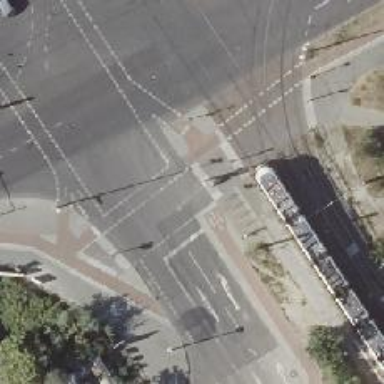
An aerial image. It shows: Asphalt cycleway with crossing controlled by traffic signals.